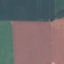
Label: AnnualCrop